Aerial crown-view tile of a tropical tree (Barro Colorado Island, Panama), acquired 20250512:
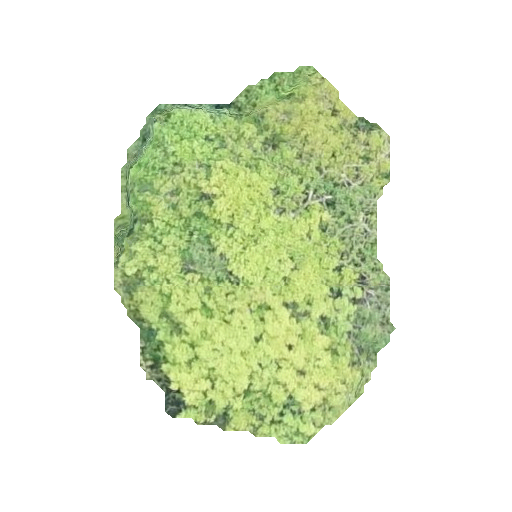
Species: Astronium graveolens
GBIF accepted scientific name: Astronium graveolens
Crown area: 118.609 m²